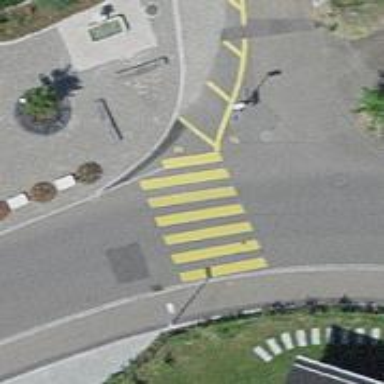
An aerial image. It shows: Uncontrolled zebra crossing with zebra markings.